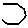
Label: hexagon